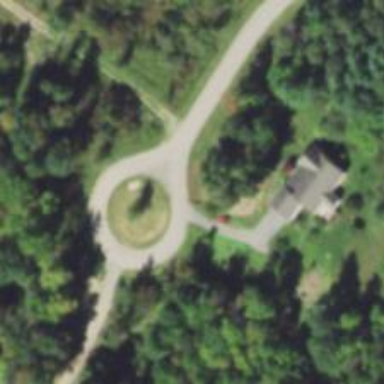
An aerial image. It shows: Turning loop on the road.